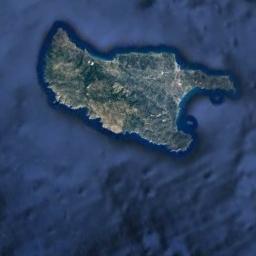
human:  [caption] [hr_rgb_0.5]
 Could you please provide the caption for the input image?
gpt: The land on the island is uneven .

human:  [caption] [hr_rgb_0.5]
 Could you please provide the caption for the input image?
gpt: The island with some vegetation is surrounded by deep blue waters .

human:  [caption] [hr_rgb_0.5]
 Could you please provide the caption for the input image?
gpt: The island in the middle is bigger .

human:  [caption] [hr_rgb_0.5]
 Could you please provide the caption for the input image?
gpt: Irregularly shaped islands are surrounded by blue sea water, And the islands are green and yellow-brown .

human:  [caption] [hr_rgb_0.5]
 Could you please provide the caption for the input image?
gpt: There are mountains and trees on the island on a blue sea .